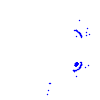
Particle: kaon